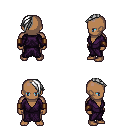
a pixel art fantasy rpg character, male body template, human, dark skin, purple robe, white pants, white long mohawk hairstyle, leather bracers, four views (front, back, left, right), 2x2 character sprite sheet, small pixel art, hard edges, no anti-aliasing